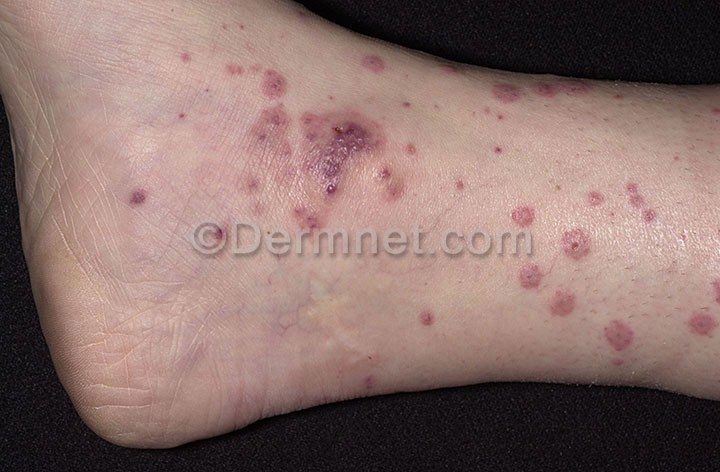
Disease: Vasculitis Photos